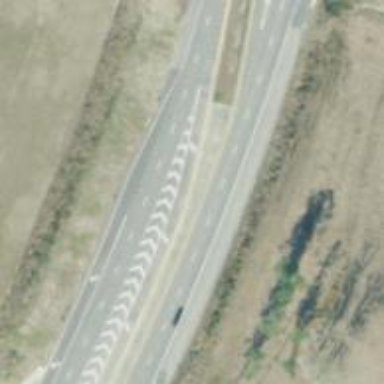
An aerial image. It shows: Primary link highway.